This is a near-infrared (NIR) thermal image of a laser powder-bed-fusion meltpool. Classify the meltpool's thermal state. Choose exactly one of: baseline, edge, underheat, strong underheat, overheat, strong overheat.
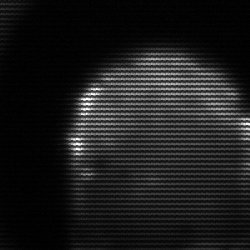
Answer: edge